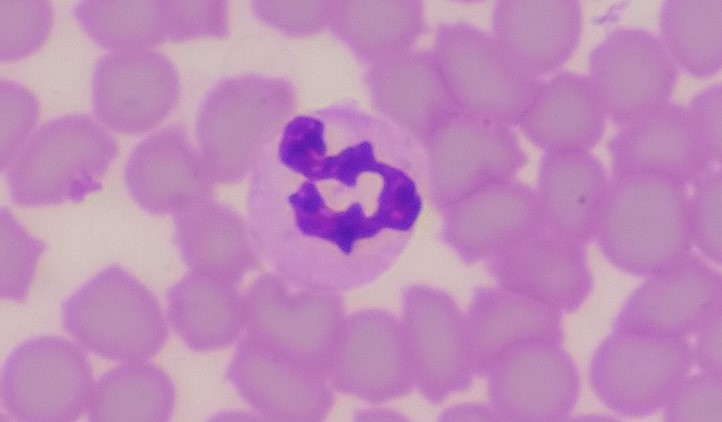
White blood cell type: Neutrophil